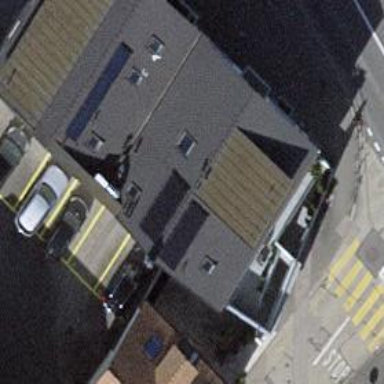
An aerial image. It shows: Commercial building.